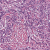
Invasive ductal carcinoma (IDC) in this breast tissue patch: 1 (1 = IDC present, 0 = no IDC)